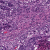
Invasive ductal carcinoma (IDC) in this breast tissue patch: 1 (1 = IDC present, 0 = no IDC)